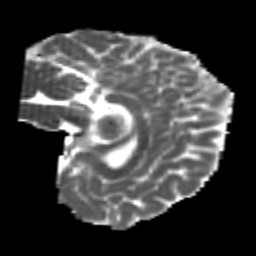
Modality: MD
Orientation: sagittal
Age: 22
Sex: female
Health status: healthy
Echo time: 0.074 s